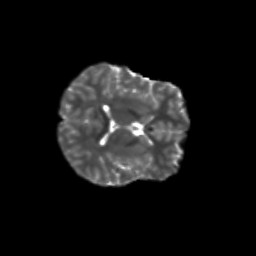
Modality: T2w
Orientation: axial
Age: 10
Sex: female
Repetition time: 9.512 s
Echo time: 0.089 s